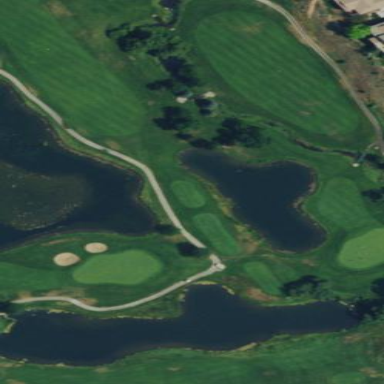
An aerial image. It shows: Scenic view of water hazard on golf course. The natural water feature adds beauty to the landscape.